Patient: sex M, age 57
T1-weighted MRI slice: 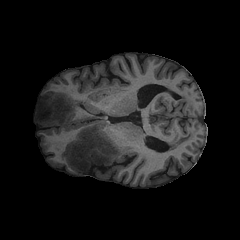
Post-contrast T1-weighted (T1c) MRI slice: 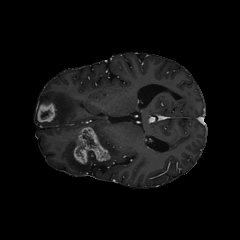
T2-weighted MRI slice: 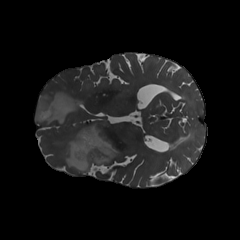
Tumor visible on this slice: yes
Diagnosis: Glioblastoma, IDH-wildtype
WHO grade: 4